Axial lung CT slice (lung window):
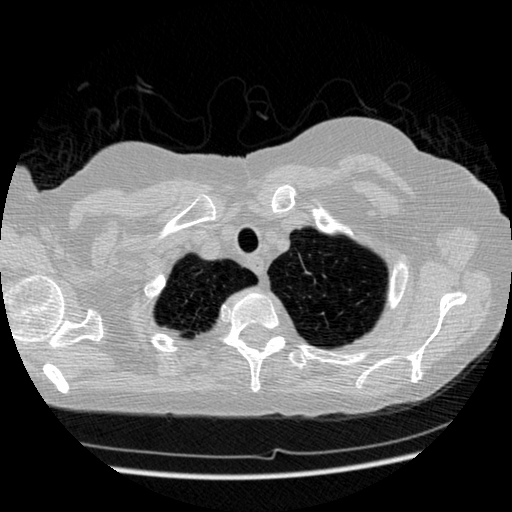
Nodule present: no